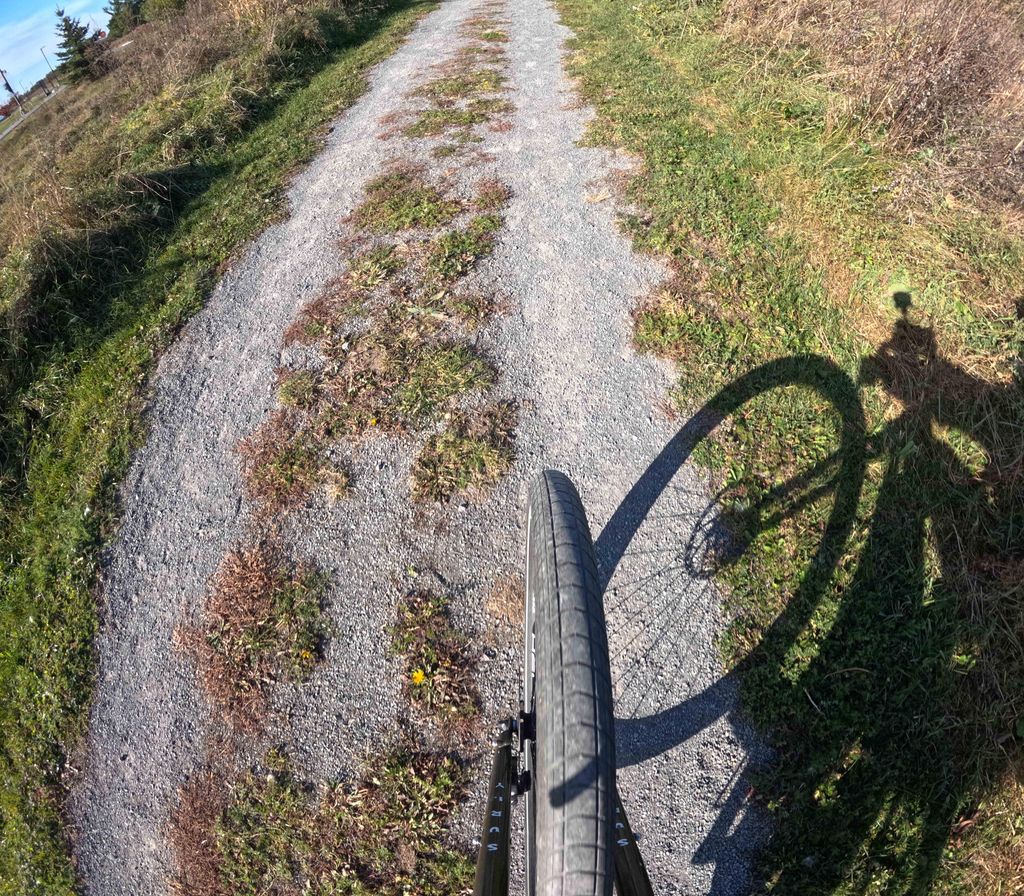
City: ottawa-gatineau